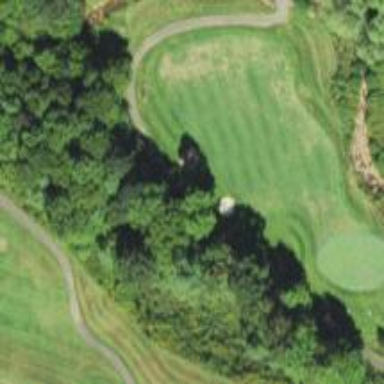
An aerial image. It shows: Path for both road and golf.